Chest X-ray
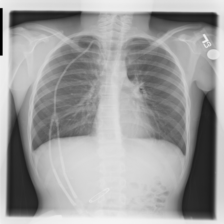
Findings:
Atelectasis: negative
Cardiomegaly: negative
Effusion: negative
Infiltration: negative
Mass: negative
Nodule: negative
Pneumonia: negative
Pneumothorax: negative
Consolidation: negative
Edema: negative
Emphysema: negative
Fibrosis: negative
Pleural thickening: negative
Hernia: negative